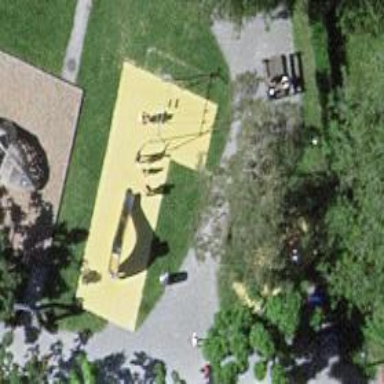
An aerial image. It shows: Playground featuring swings.